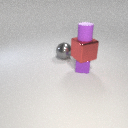
small purple metal cube below small purple rubber cylinder